Interaction volume radius: 5 \u00c5
Interaction volume height: 20 \u00c5
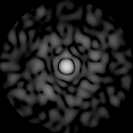
Disorder parameter: 0.8327